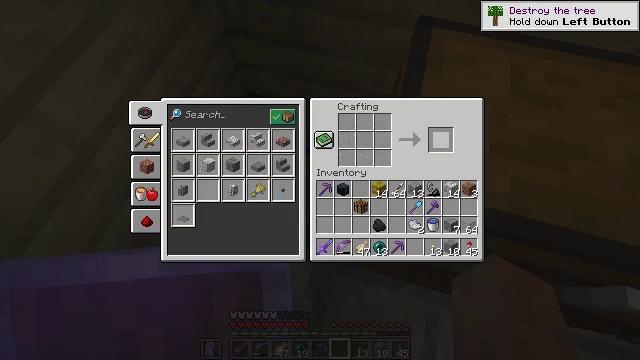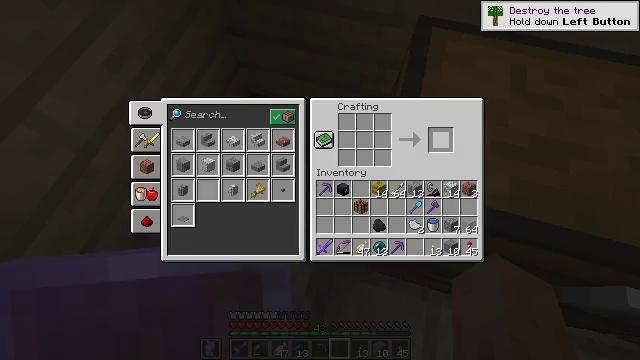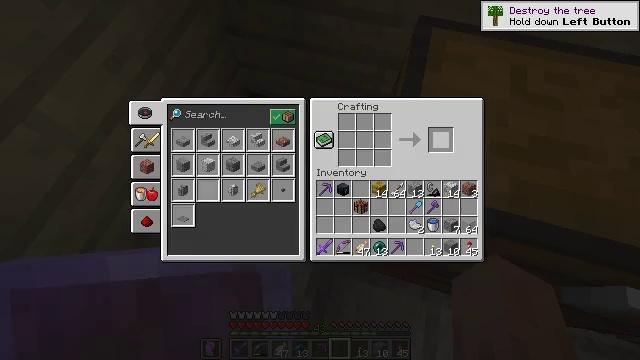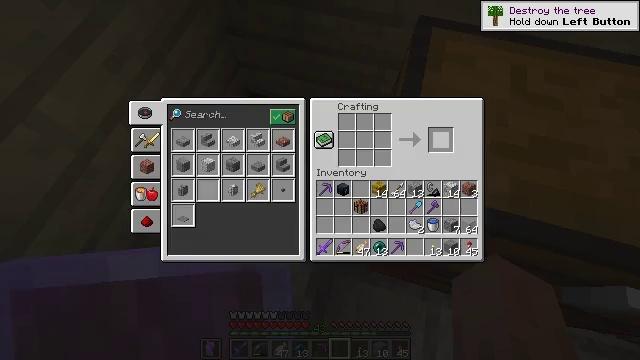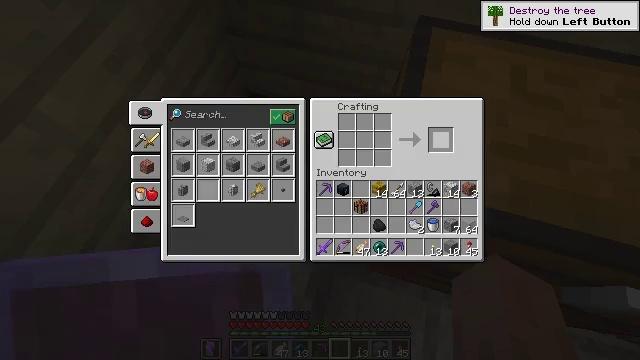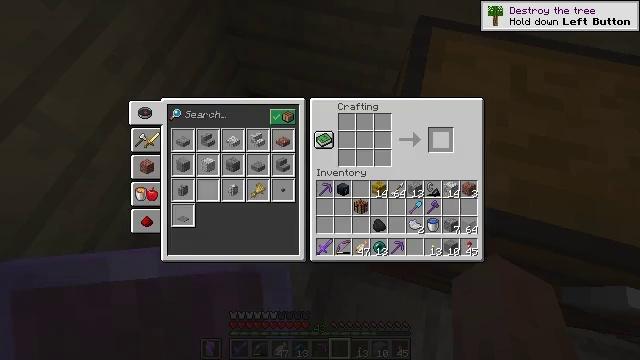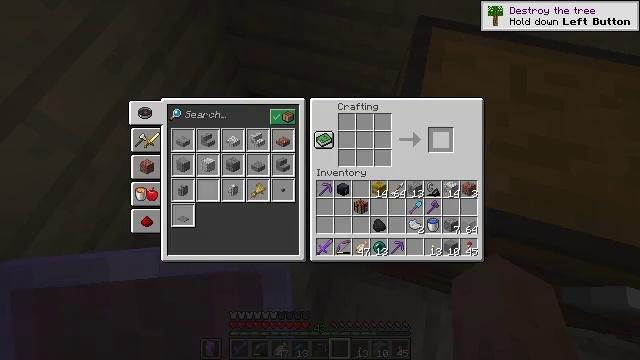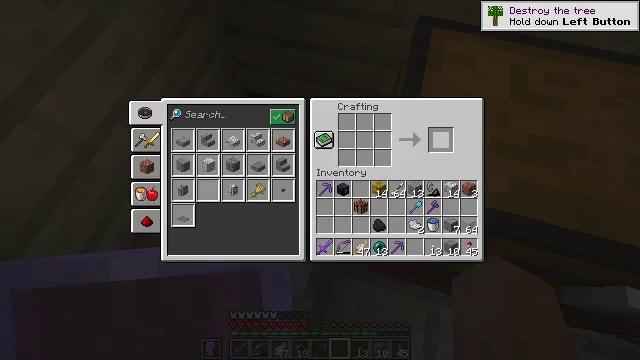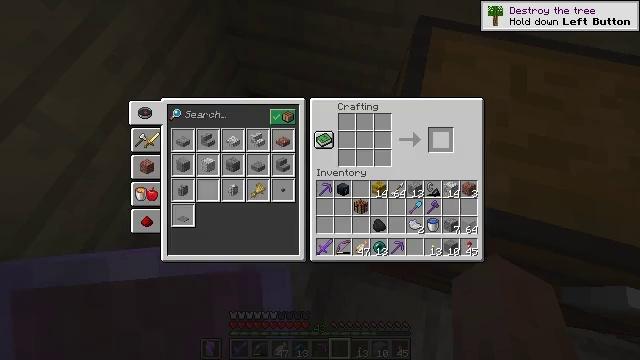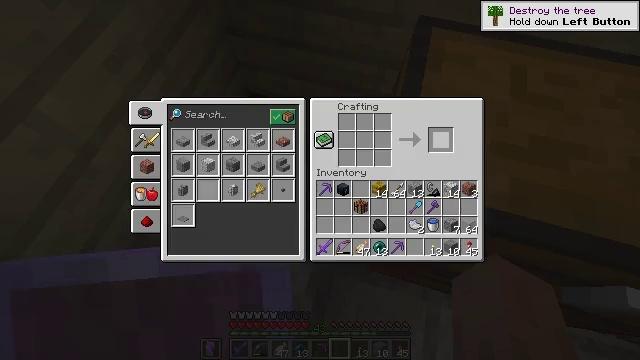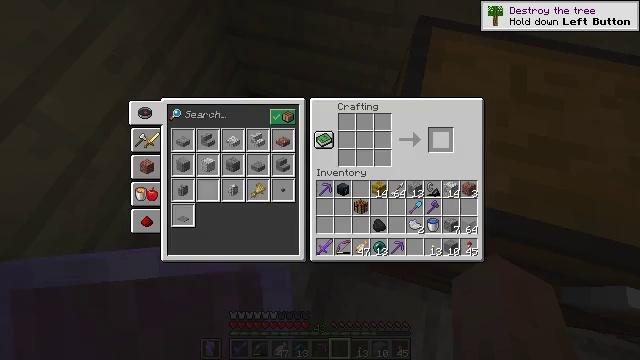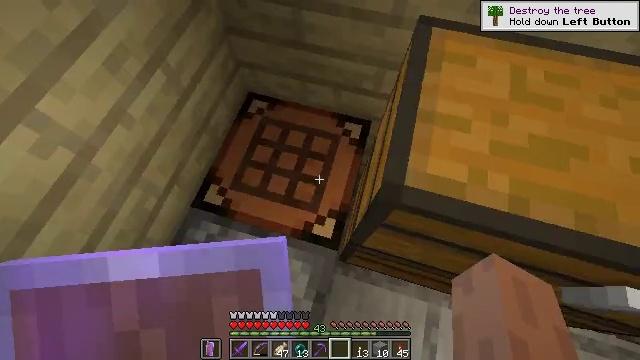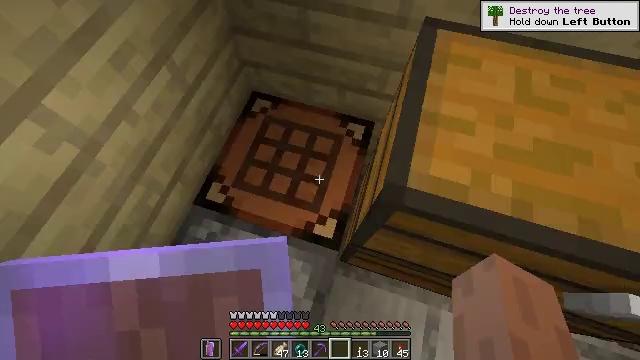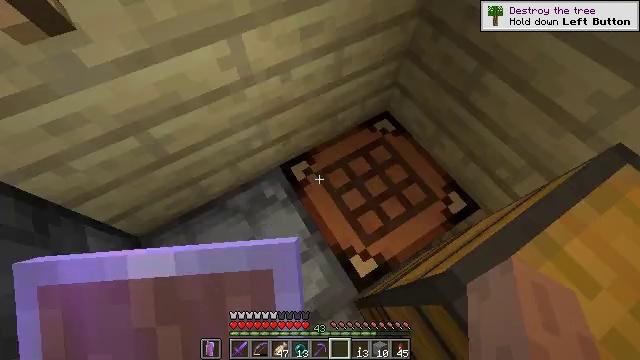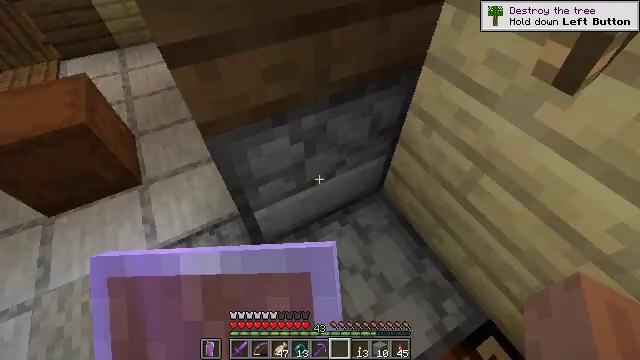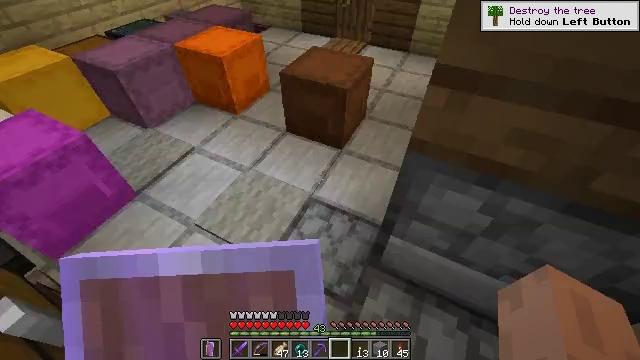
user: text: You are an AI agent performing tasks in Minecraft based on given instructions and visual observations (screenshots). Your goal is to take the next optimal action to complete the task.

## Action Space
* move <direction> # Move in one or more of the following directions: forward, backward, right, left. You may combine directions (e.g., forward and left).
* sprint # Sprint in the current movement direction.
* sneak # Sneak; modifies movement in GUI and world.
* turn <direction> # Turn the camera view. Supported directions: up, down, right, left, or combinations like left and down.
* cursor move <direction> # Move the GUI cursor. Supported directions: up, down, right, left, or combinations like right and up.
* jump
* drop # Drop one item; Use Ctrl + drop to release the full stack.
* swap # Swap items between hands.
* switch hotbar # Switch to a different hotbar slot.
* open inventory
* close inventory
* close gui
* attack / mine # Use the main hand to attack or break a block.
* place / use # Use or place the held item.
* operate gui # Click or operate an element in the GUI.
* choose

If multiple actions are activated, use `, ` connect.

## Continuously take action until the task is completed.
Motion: motion action
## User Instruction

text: Hunt mobs.
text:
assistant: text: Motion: sneak, open gui
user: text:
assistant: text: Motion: sneak
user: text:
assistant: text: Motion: no_op
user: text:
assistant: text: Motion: no_op
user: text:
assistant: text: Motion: no_op
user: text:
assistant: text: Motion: no_op
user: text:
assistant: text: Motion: no_op
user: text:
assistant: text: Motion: no_op
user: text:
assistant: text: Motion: no_op
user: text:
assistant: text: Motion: no_op
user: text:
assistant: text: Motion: no_op
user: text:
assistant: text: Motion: turn left, close gui
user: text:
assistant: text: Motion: turn left and up
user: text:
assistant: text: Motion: turn left and up
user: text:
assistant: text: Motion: turn left and up
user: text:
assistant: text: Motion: turn left and up
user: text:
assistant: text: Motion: turn left
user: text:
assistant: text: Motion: no_op
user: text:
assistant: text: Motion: no_op
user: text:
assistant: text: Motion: no_op
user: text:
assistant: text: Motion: no_op
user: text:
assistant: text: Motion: no_op
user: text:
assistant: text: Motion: no_op
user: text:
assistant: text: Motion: no_op
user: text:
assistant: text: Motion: no_op
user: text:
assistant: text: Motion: no_op
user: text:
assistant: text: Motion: no_op
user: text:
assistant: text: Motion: open inventory
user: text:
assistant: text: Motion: open inventory
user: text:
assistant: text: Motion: open inventory